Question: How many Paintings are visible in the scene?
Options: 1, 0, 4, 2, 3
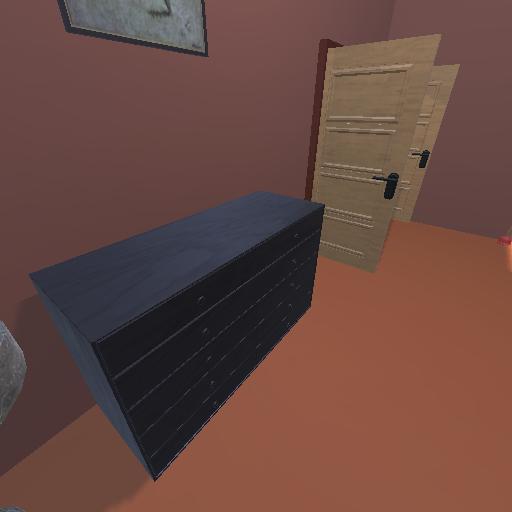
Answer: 1